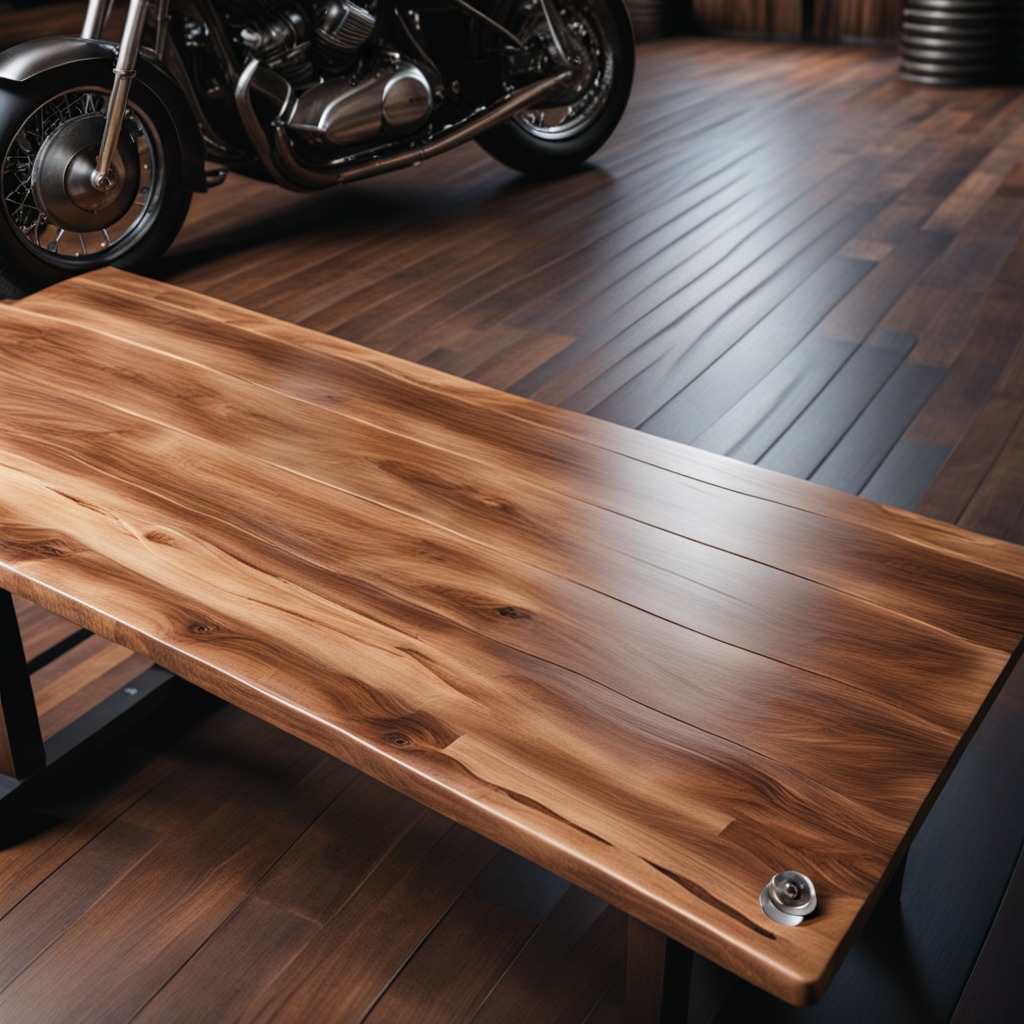
A metal nut is lying on the wooden table.